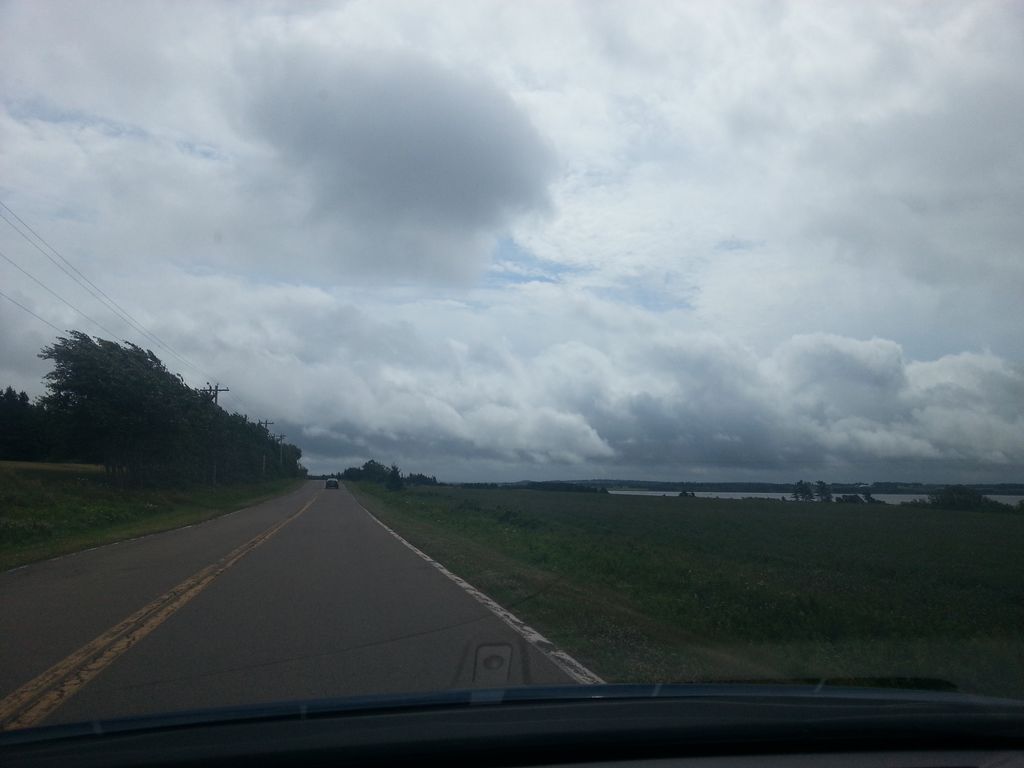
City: charlottetown